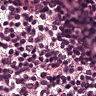
Metastatic tissue present: no